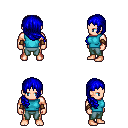
a pixel art fantasy rpg character, male body template, human, light skin, teal sleeveless shirt, teal pants, blue right-swept hairstyle, leather bracers, four views (front, back, left, right), 2x2 character sprite sheet, small pixel art, hard edges, no anti-aliasing